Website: lowes
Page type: account-selection
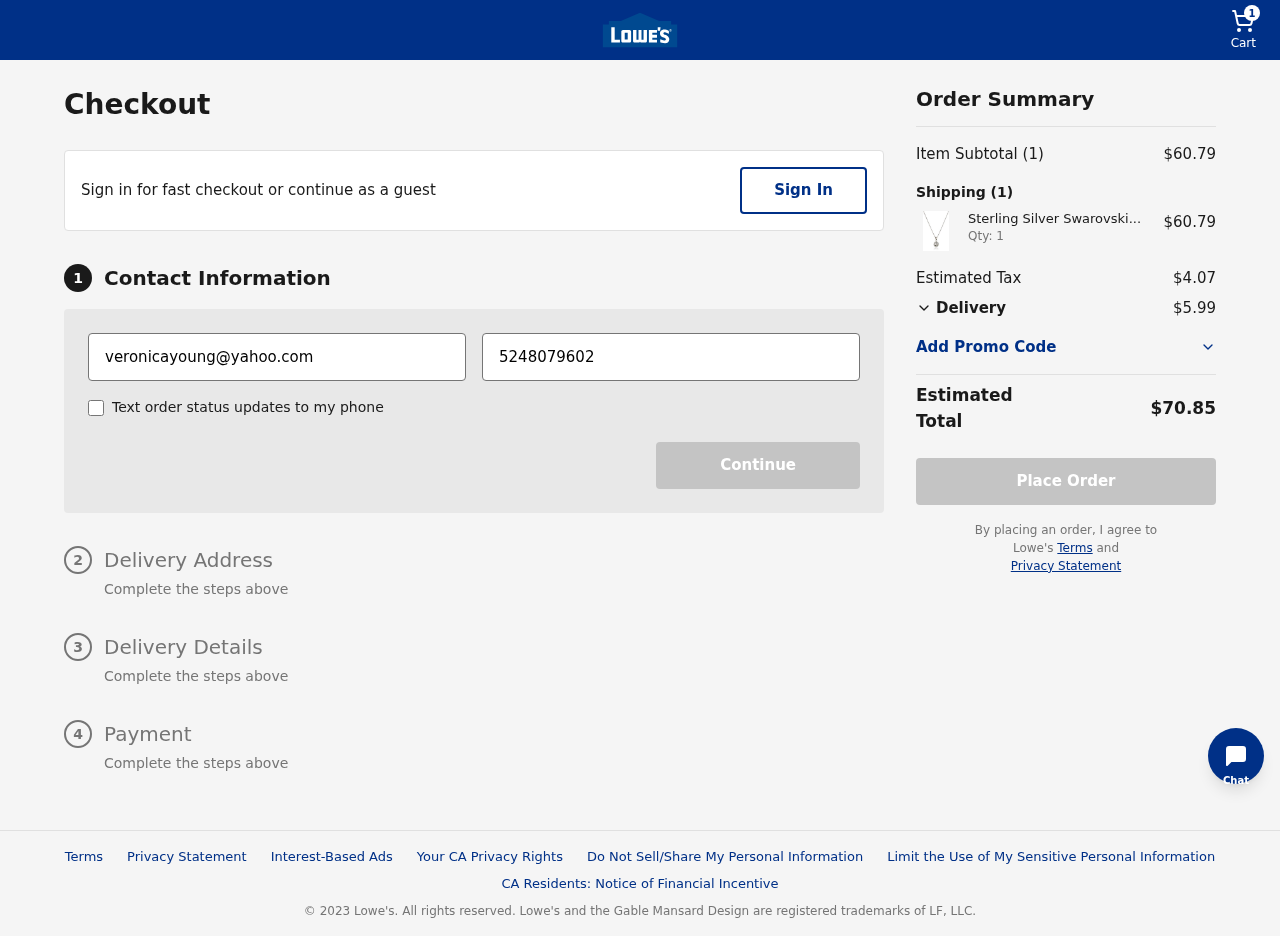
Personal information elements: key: PII_EMAIL
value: veronicayoung@yahoo.com
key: PII_PHONE
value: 5248079602
Product elements: key: PRODUCT1_NAME
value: Sterling Silver Swarovski Crystal Halo Pendant Necklace, 18"
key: PRODUCT1_PRICE
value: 60.79
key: PRODUCT1_QUANTITY
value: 1
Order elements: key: ORDER_NUM_ITEMS
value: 1
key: ORDER_SUBTOTAL
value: $60.79
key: ORDER_TAX
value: $4.07
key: ORDER_SHIPPING_COST
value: $5.99
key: ORDER_TOTAL
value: $70.85